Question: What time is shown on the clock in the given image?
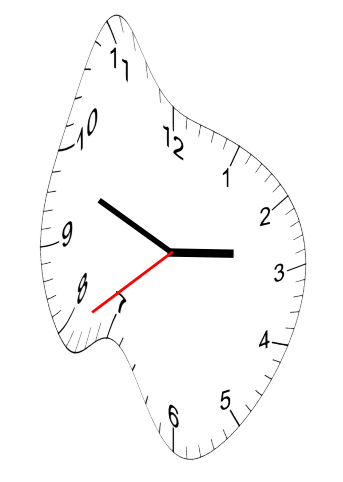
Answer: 02:48:39